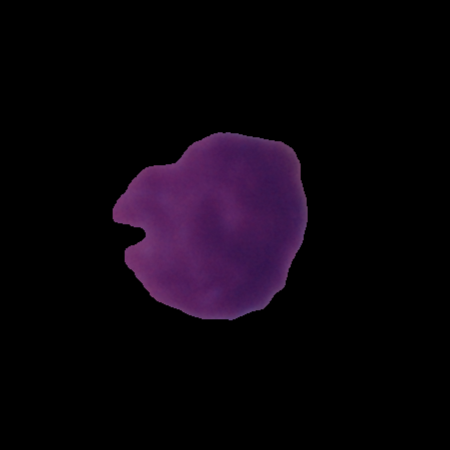
Label: cancer